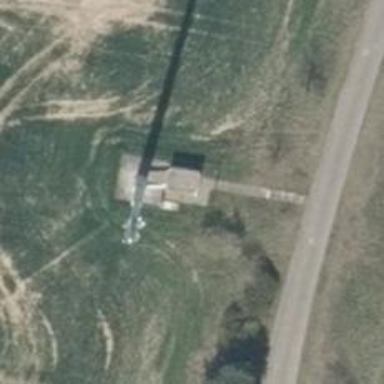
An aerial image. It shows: Communication mast tower.